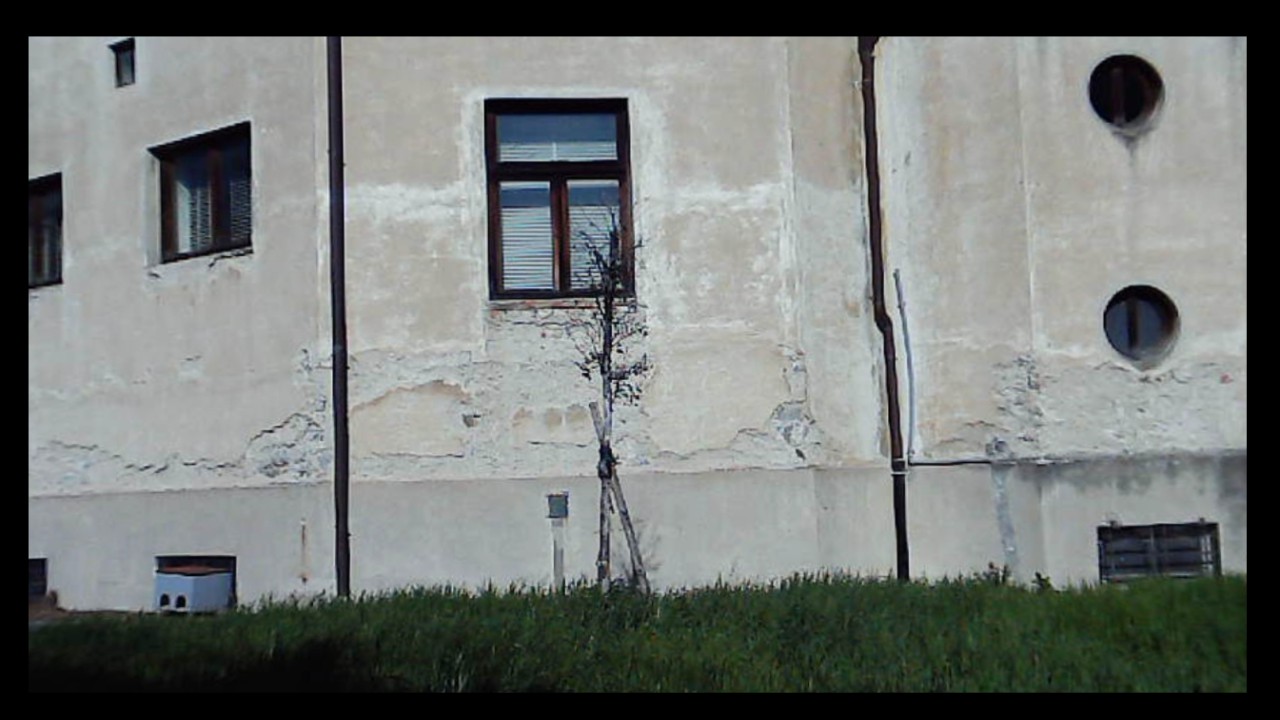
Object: Betafpv air75